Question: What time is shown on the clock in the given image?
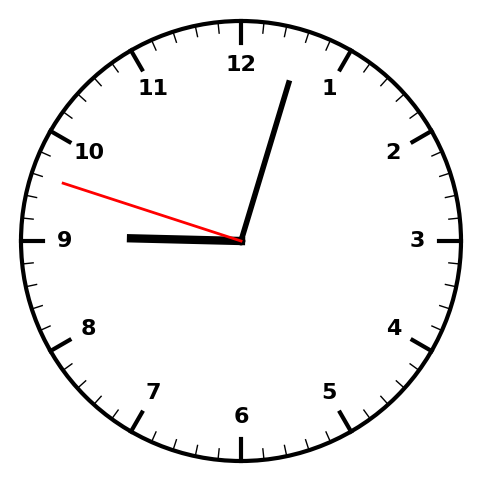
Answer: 09:02:48